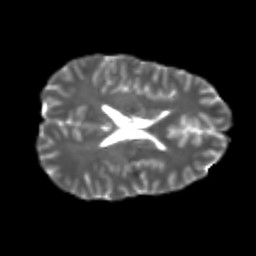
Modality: T2w
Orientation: axial
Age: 22
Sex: male
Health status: healthy
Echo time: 0.074 s